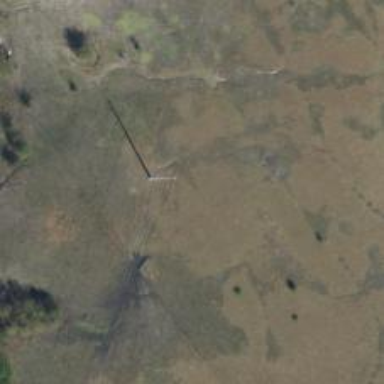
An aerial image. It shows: Power tower.